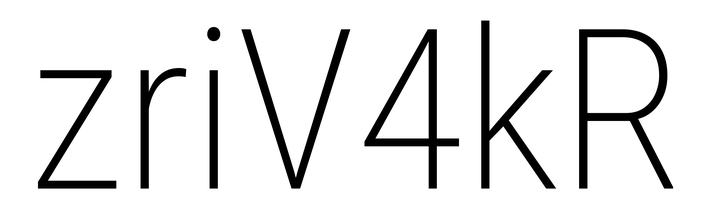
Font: Roboto_Condensed_ExtraLight